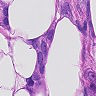
Metastatic tissue present: yes